Interaction volume radius: 10 \u00c5
Interaction volume height: 20 \u00c5
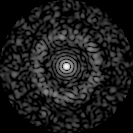
Disorder parameter: 0.8219